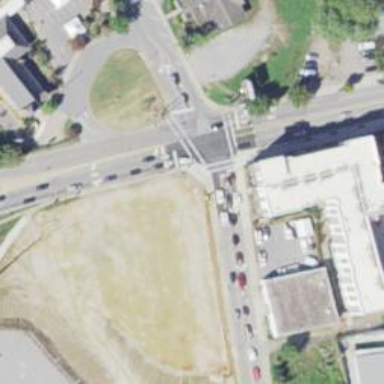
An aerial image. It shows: Marked road crossing.